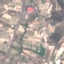
Label: PermanentCrop